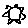
Label: sun